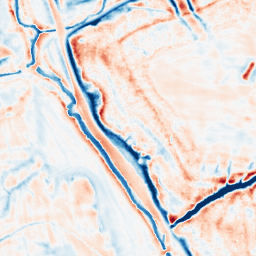
Category: edge_preserving
Decomposition family: bilateral
Decomposition parameters: d: 21
sigma_color: 100
sigma_space: 100
Upsampling method: sinc_blackman
Upsampling parameters: scale: 4
kernel_size: 8
Upsampling scale: 4